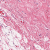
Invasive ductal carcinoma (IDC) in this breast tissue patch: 0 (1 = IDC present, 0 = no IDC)